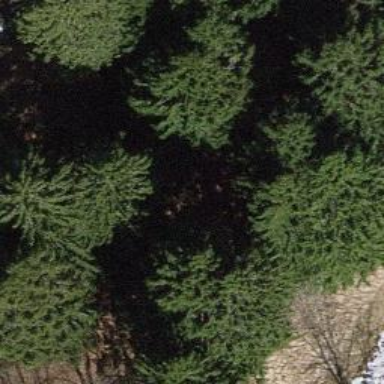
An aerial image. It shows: Forest area.